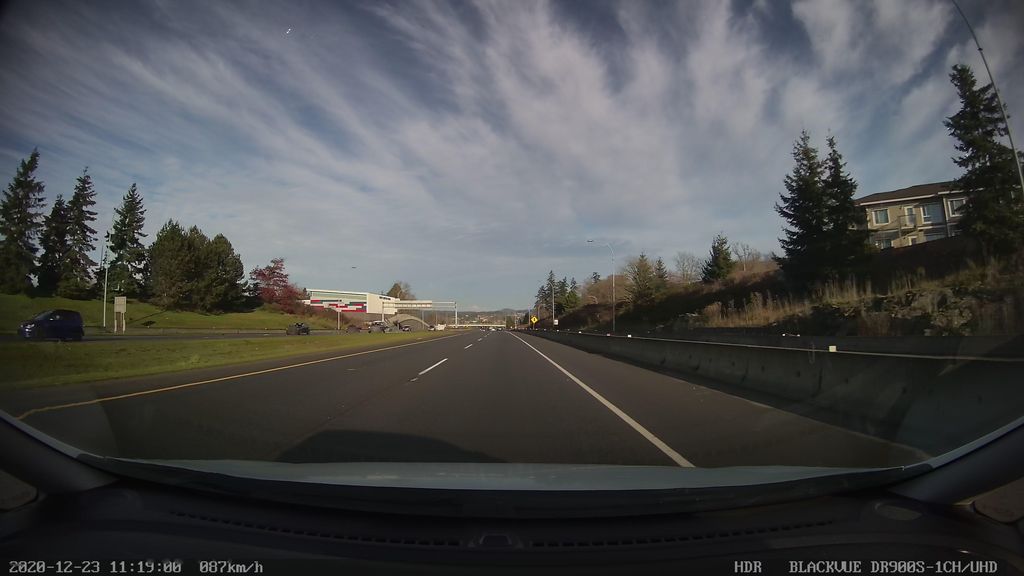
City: victoria